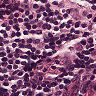
Metastatic tissue present: no